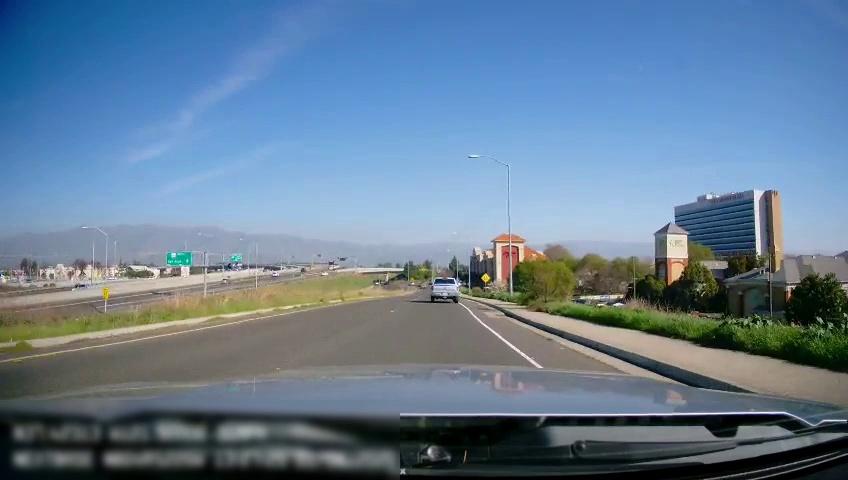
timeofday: Day
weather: Sunny
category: Drivable Space
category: Drivable Space
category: Drivable Space
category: Vehicles | Truck
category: Lanes | Current Lane
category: Lanes | Current Lane
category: Lanes | Opposite Lane
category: Lanes | Alternate Lane
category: Traffic | Signs
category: Traffic | Signs
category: Traffic | Signs